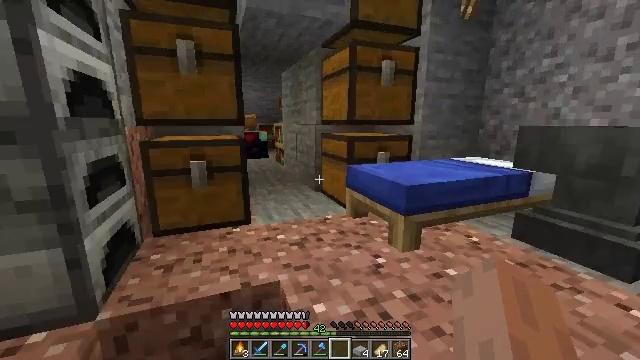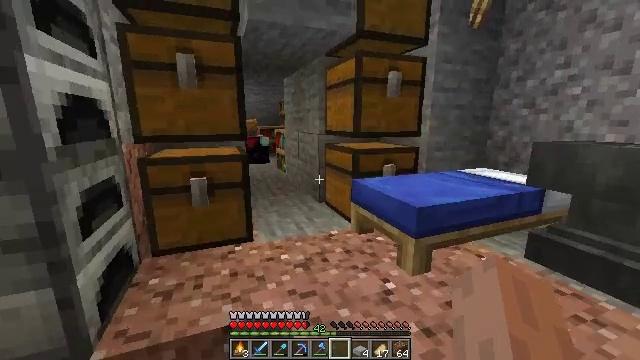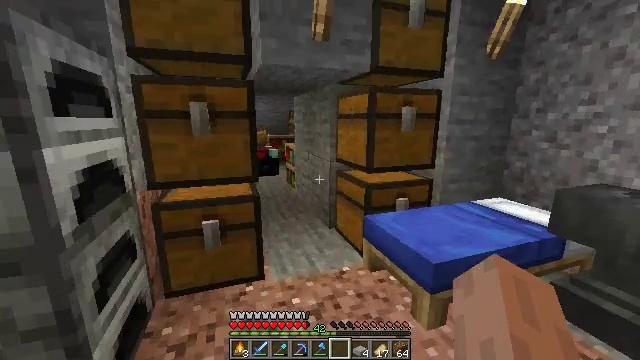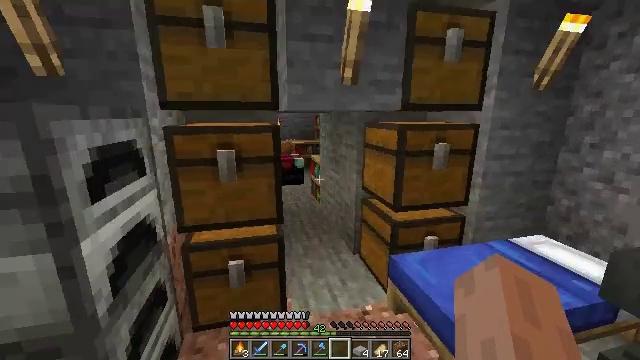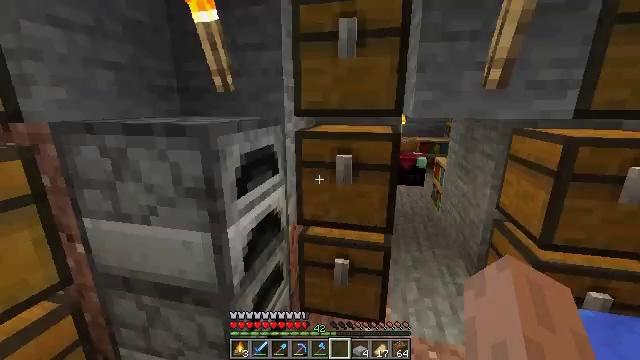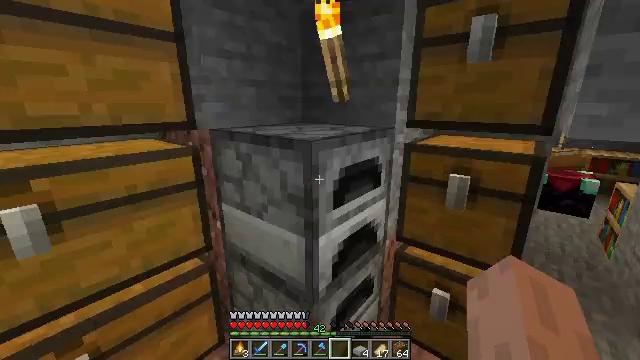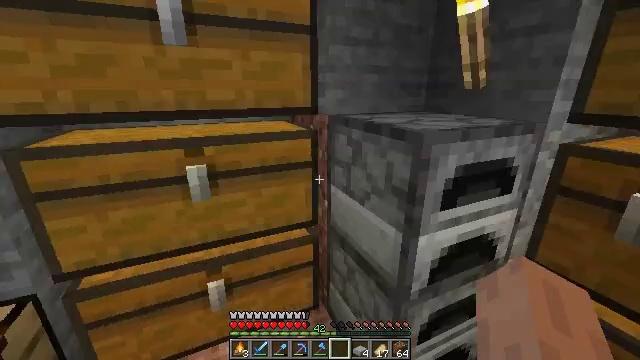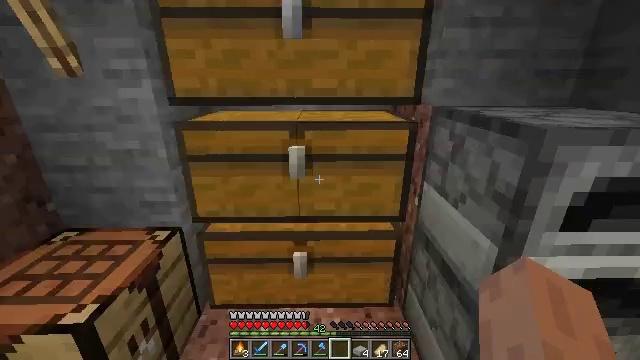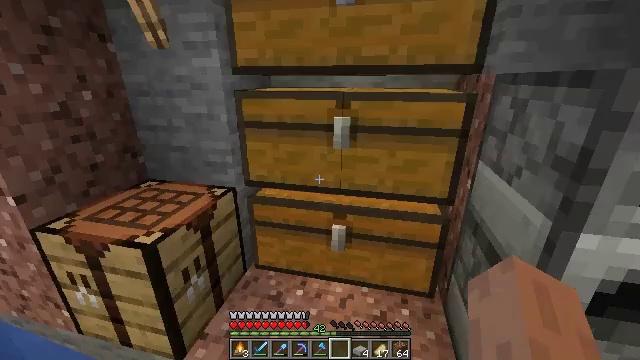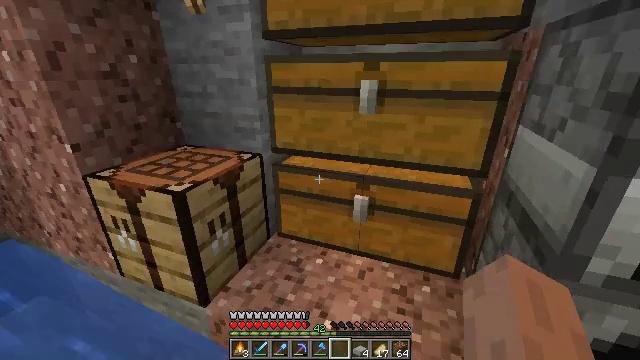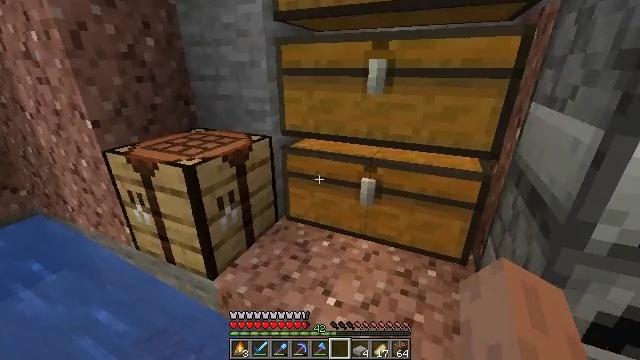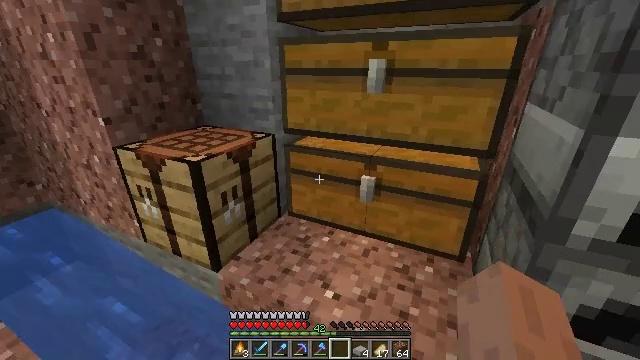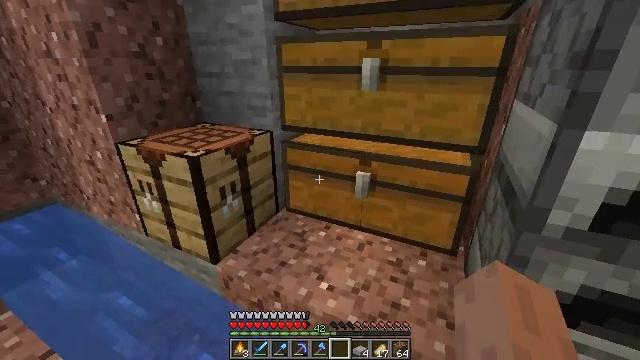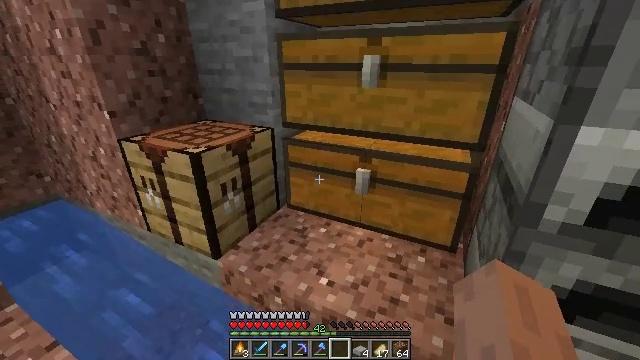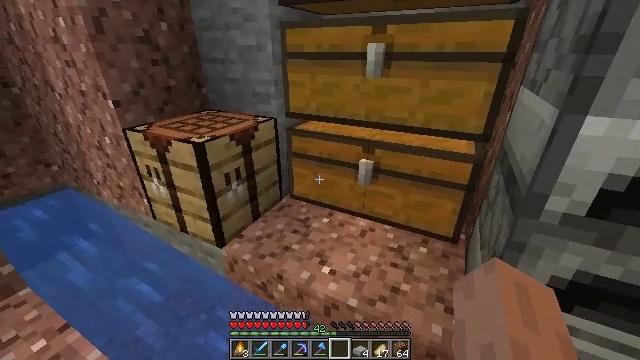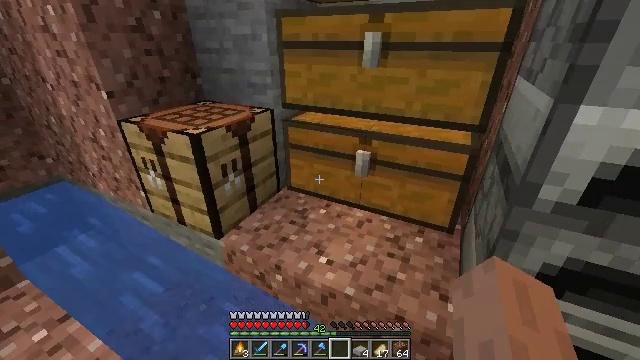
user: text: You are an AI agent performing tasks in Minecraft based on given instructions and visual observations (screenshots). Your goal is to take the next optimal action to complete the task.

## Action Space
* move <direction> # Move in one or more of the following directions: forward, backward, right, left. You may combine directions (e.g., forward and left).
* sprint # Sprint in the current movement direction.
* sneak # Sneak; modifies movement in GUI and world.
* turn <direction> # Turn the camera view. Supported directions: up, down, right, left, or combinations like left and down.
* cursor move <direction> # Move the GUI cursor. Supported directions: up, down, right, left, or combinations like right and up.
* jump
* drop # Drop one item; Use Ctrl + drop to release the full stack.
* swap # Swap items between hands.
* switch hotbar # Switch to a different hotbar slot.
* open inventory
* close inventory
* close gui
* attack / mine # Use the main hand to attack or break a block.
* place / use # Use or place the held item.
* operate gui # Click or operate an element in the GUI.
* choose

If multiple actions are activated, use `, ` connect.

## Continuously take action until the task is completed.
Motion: motion action
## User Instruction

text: Convert spruce planks into a spruce door.
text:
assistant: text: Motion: move forward and move right, jump
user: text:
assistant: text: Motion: move forward and move right, turn left
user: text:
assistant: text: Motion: move right, turn left and down
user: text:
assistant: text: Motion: move right, turn left and down
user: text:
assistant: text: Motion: move right, turn left
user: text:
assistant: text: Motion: move right, turn left and down
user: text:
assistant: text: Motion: move right, turn left and down
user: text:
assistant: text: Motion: turn left
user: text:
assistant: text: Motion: turn left and down
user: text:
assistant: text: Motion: turn left
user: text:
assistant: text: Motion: turn left
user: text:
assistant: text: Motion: no_op
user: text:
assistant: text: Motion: no_op
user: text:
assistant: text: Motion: turn down
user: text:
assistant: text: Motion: turn down
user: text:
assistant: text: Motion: no_op
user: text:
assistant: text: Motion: no_op
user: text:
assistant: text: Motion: use / place
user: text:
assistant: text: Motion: use / place
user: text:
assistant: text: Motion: use / place
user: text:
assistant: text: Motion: no_op
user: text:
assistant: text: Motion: no_op
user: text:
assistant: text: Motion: open gui
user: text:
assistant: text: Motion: no_op
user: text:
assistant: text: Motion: no_op
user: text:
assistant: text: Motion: no_op
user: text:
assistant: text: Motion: no_op
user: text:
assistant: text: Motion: cursor move right
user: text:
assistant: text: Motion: cursor move right
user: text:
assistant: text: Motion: no_op